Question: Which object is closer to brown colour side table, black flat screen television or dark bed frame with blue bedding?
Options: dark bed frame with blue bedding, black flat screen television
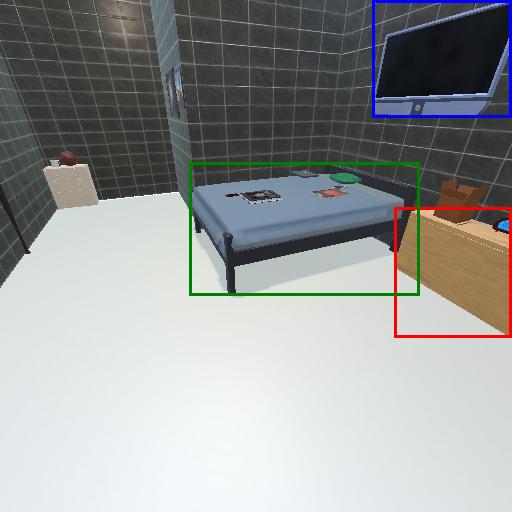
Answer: dark bed frame with blue bedding